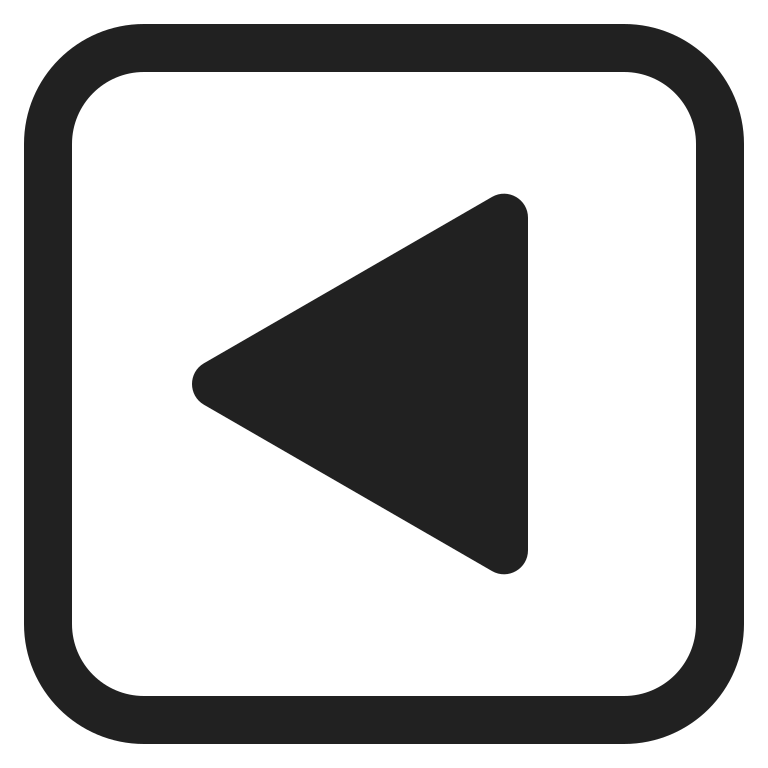
reverse button high contrast